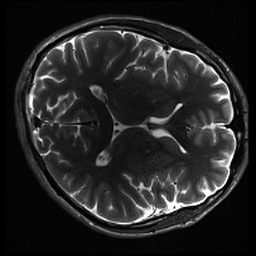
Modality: inplaneT2
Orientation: axial